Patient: sex M, age 65
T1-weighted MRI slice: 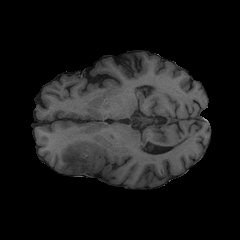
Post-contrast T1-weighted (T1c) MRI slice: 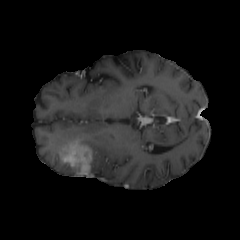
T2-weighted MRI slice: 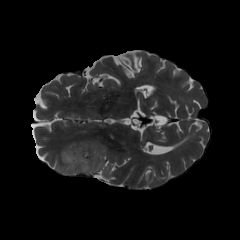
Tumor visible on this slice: yes
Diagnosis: Glioblastoma, IDH-wildtype
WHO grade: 4